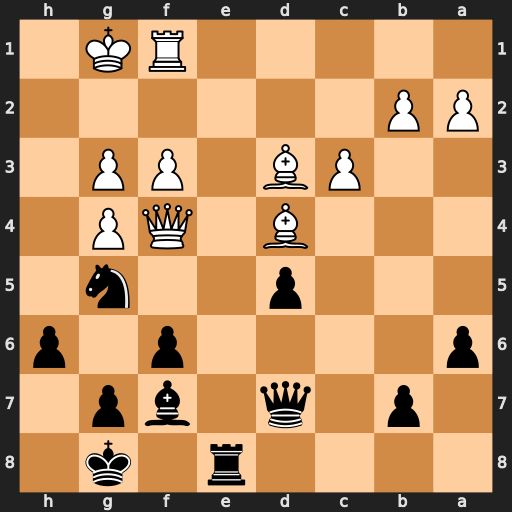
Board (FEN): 4r1k1/1p1q1bp1/p4p1p/3p2n1/3B1QP1/2PB1PP1/PP6/5RK1
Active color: b
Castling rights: -
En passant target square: -
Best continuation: Nh3+ Kg2 Nxf4+